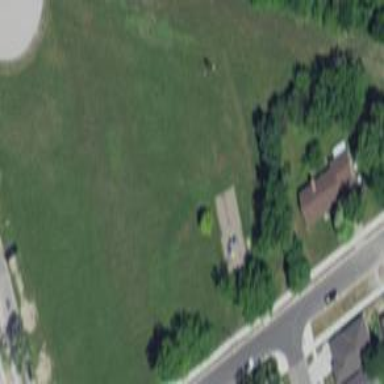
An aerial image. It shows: Park.